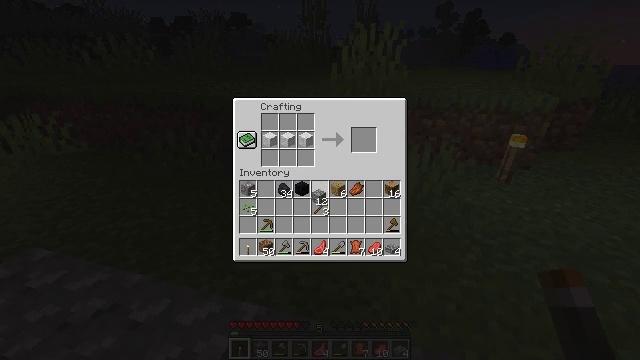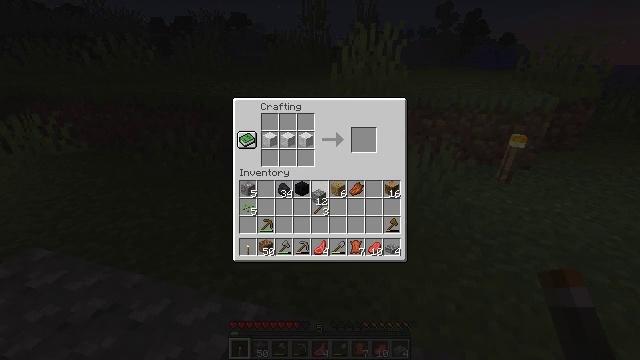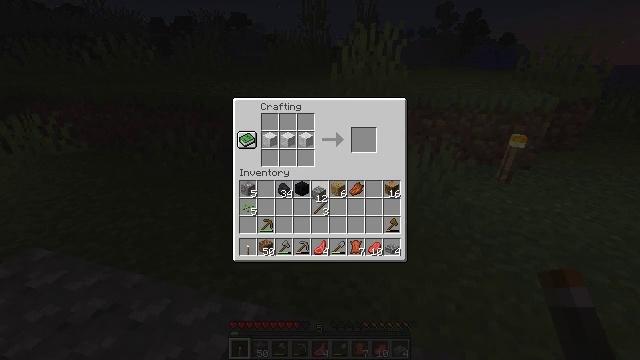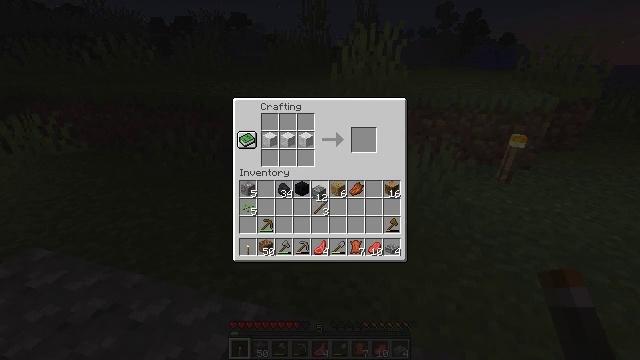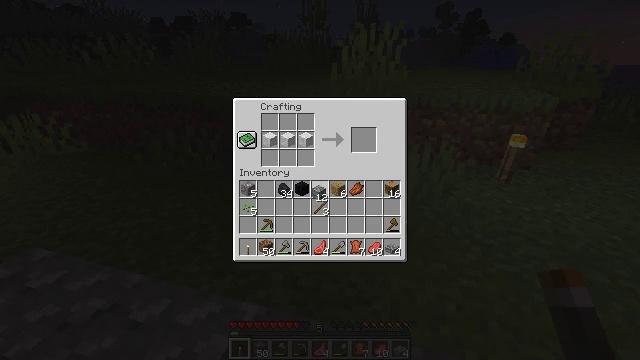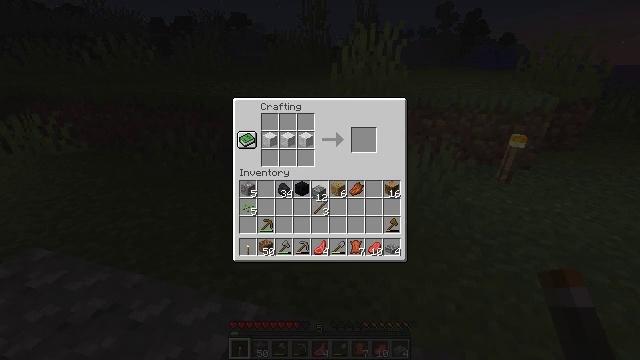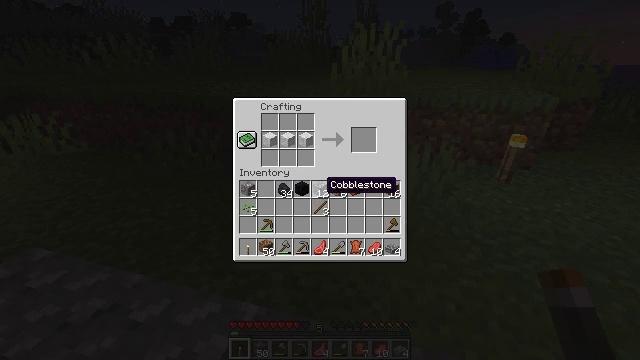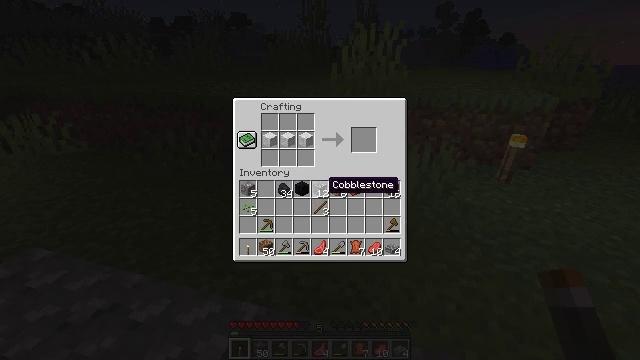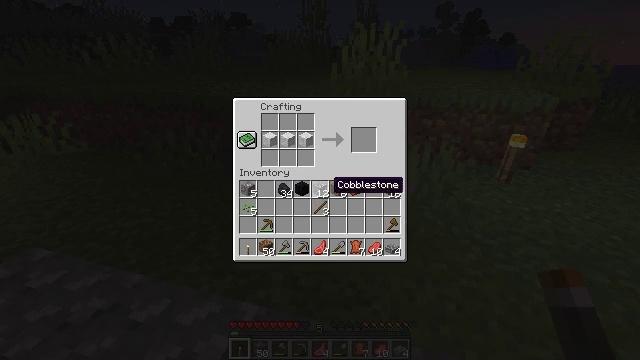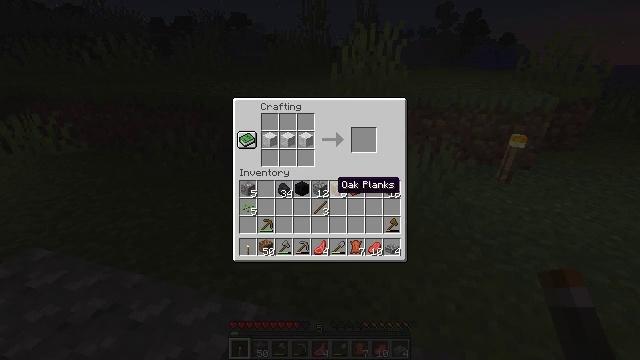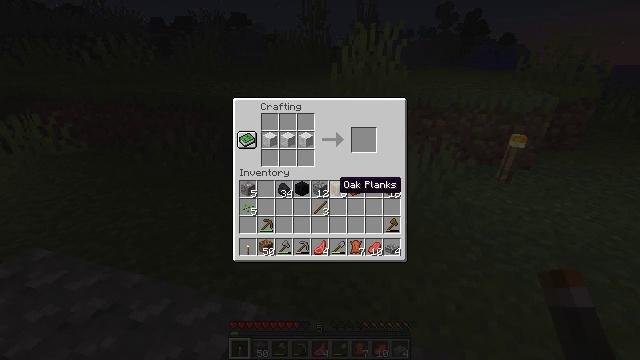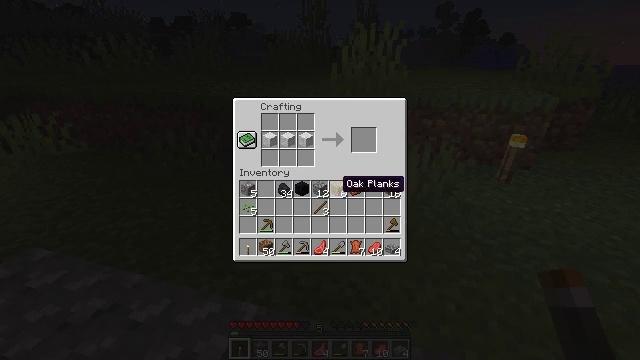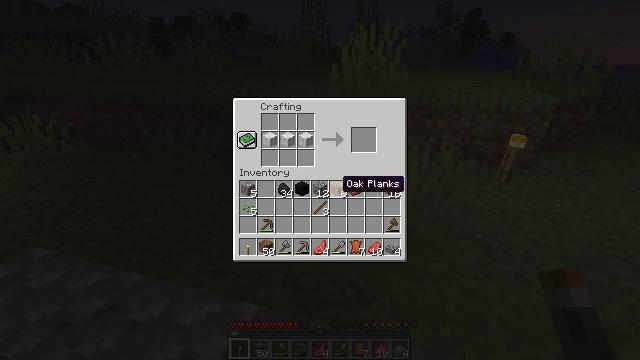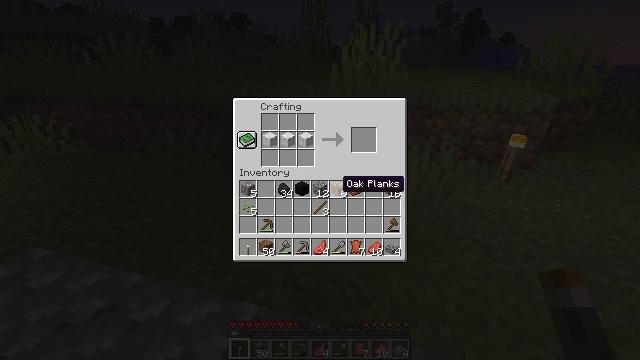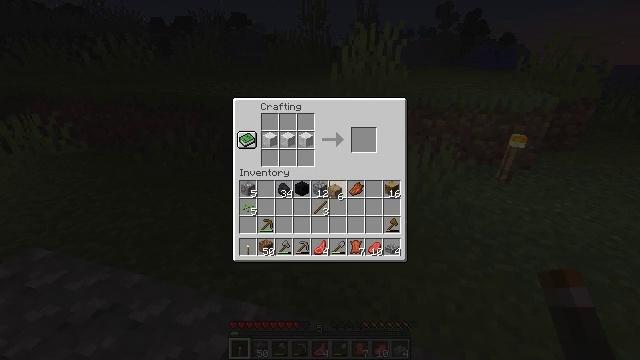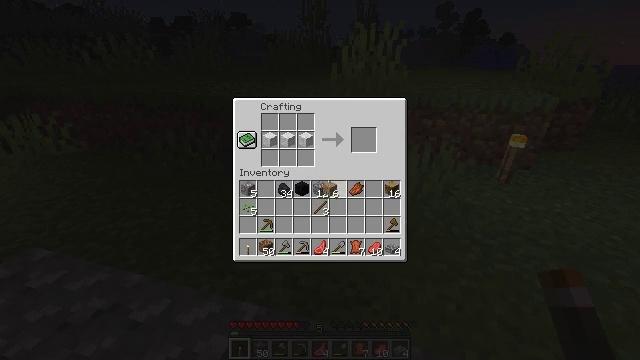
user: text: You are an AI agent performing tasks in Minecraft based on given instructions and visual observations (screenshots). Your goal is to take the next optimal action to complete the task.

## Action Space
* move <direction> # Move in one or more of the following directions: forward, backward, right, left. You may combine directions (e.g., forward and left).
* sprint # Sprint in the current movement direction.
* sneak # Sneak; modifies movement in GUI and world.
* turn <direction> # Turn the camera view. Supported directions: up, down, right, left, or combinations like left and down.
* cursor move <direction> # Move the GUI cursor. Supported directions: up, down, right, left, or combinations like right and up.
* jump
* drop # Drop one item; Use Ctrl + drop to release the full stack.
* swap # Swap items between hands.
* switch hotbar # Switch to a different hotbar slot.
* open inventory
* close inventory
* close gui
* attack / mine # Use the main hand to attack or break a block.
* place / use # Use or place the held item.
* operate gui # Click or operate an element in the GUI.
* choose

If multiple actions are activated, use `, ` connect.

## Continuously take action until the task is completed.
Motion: motion action
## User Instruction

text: Craft a white bed.
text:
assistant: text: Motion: no_op
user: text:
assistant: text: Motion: no_op
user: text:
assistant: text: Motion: no_op
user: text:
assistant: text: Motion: operate gui
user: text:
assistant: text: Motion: operate gui
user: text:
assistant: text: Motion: no_op
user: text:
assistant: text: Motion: no_op
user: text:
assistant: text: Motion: no_op
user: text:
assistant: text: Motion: no_op
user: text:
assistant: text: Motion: no_op
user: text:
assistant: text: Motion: no_op
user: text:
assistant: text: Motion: no_op
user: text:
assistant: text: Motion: no_op
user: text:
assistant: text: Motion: operate gui
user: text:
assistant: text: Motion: operate gui
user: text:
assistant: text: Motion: cursor move left and up
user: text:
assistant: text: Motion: no_op
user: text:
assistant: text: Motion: no_op
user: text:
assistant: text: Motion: cursor move left and up
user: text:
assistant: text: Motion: no_op
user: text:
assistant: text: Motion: no_op
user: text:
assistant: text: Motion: no_op
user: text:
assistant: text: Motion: no_op
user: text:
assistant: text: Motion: no_op
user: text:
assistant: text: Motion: no_op
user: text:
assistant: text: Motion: no_op
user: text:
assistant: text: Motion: no_op
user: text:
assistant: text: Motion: operate gui
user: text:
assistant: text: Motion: operate gui
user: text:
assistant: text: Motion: operate gui